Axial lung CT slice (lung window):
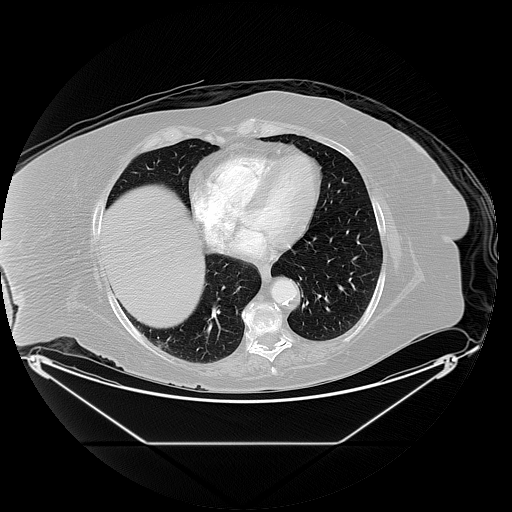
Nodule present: no